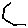
Label: hexagon